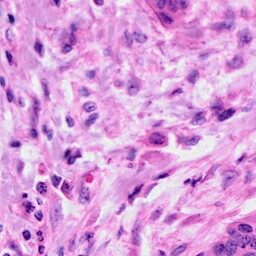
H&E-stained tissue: Cervix